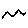
Label: zigzag